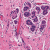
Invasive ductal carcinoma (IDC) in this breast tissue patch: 0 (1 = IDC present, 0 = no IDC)